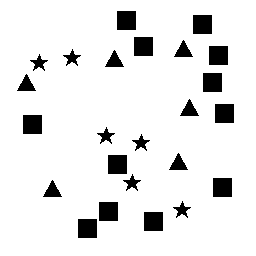
Squares: 12
Triangles: 6
Stars: 6
Total shapes: 24